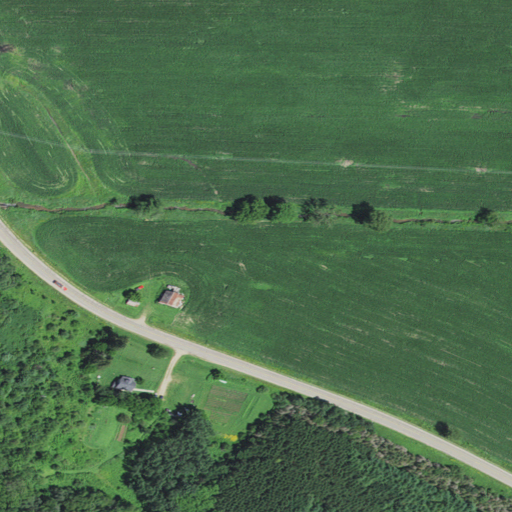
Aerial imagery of valley in Wisconsin named Sport Valley containing cultivated crops, deciduous forest, pasture, open development, low intensity development, mixed forest, and evergreen forest